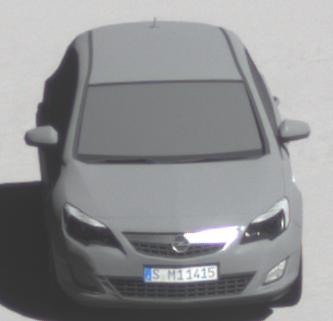
Make: Opel
Model: Astra 1.4 ecoFlex
Detailed model: Astra (J)
Model produced from: 2009/12
Model produced until: 2010/12
Doors: 5
Color: gray
Road condition: dry road
Daytime: midday
Contrast: high contrast